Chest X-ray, AP view. Patient: 42 years old, sex M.
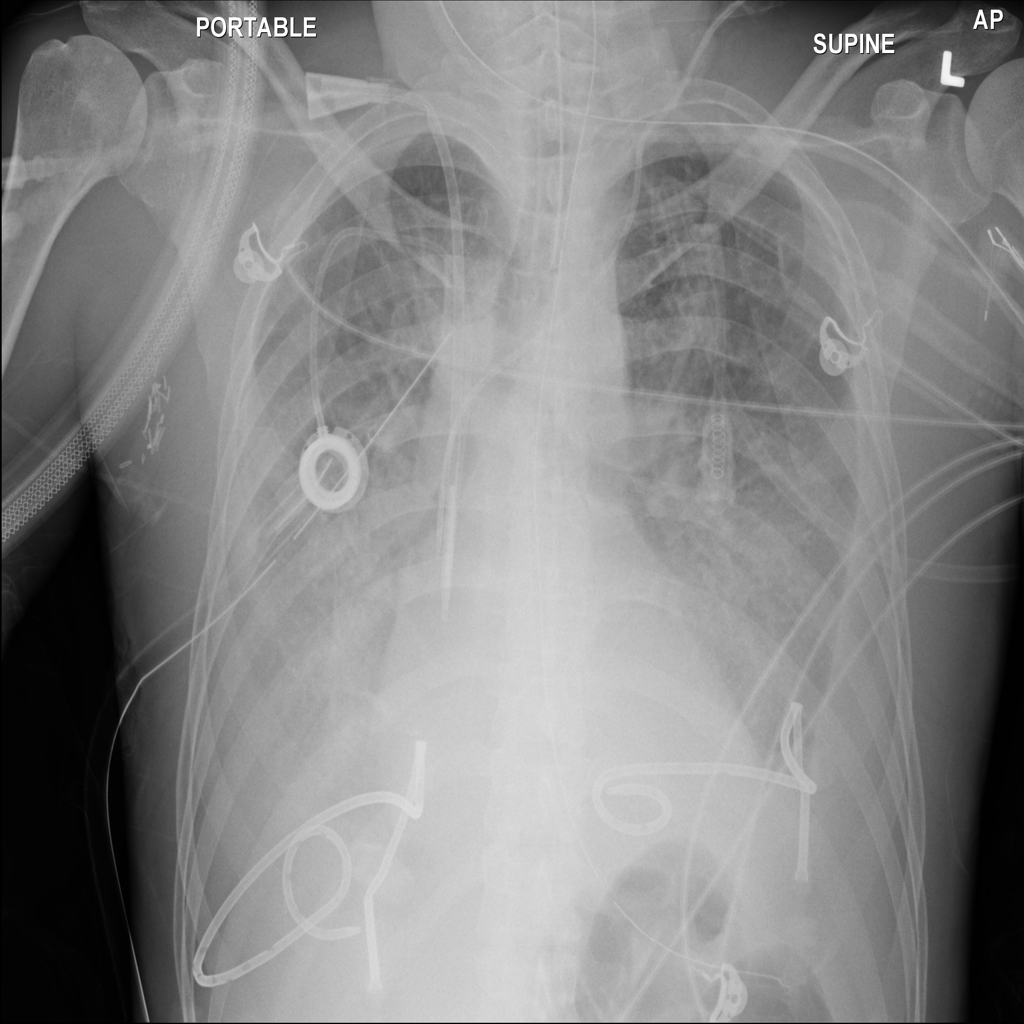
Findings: Effusion